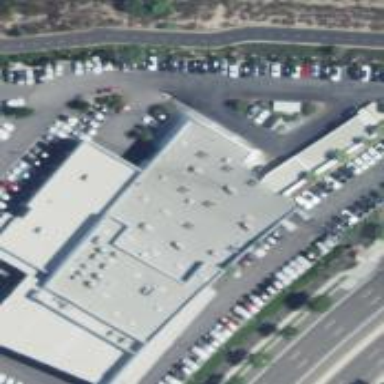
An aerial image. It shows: Car shop building.